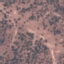
Land use / land cover: HerbaceousVegetation